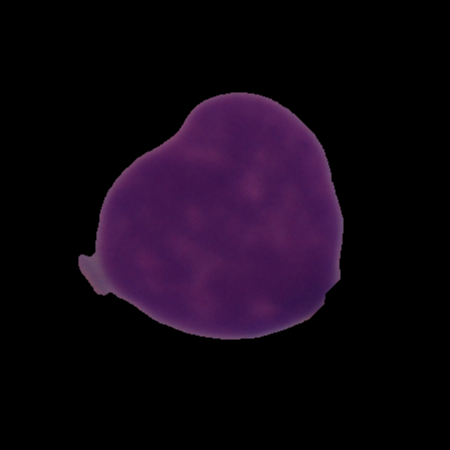
Label: cancer